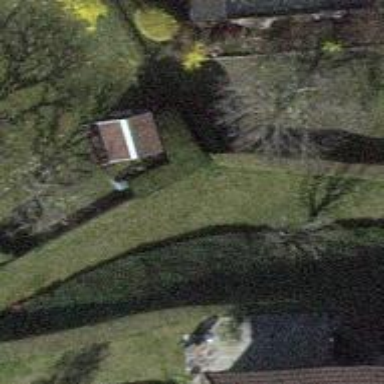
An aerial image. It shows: Hedge acting as barrier.